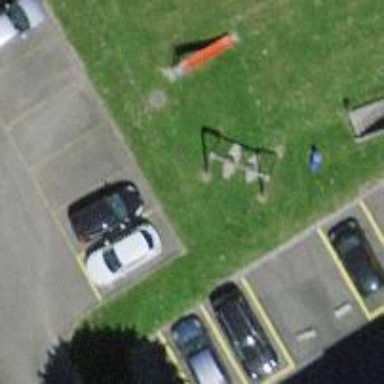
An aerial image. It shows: Asphalt street-side parking area.